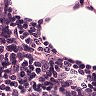
Metastatic tissue present: no